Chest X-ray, PA view. Patient: 51 years old, sex F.
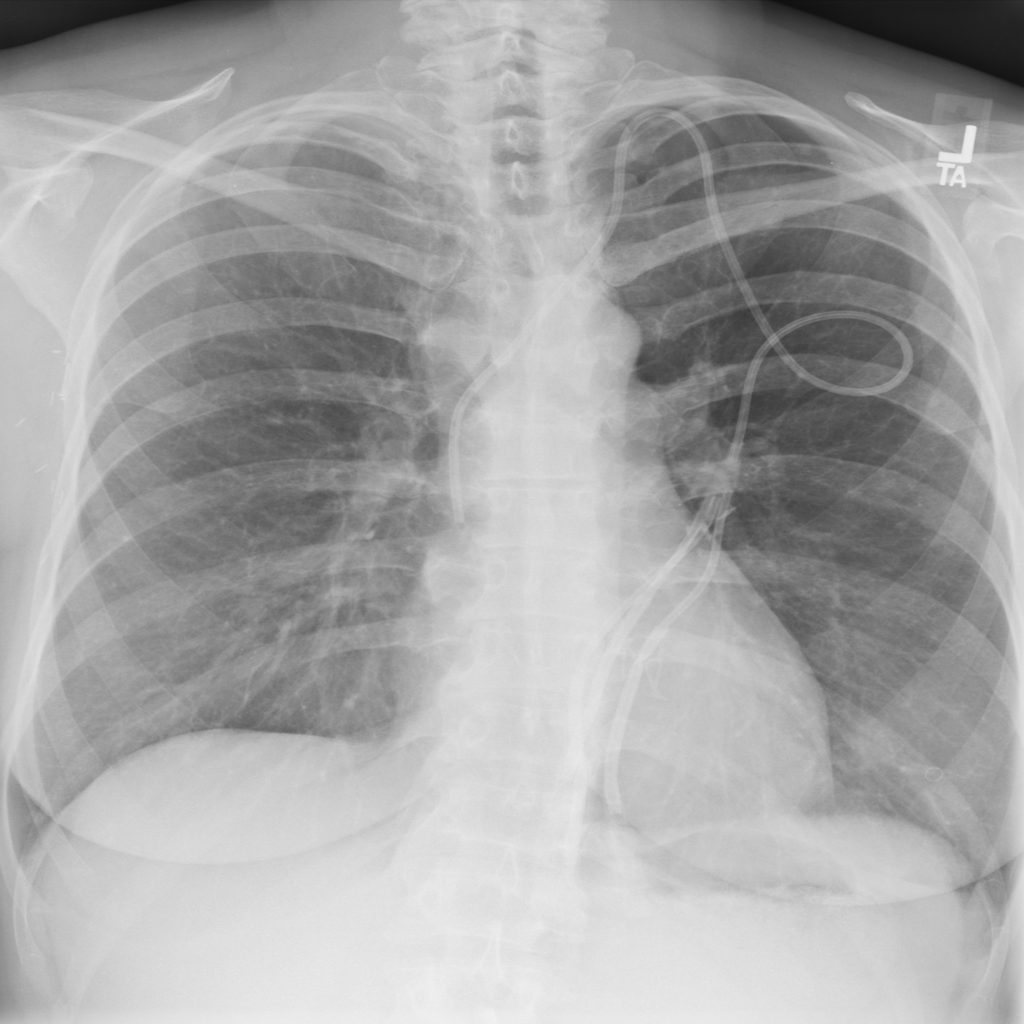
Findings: No Finding